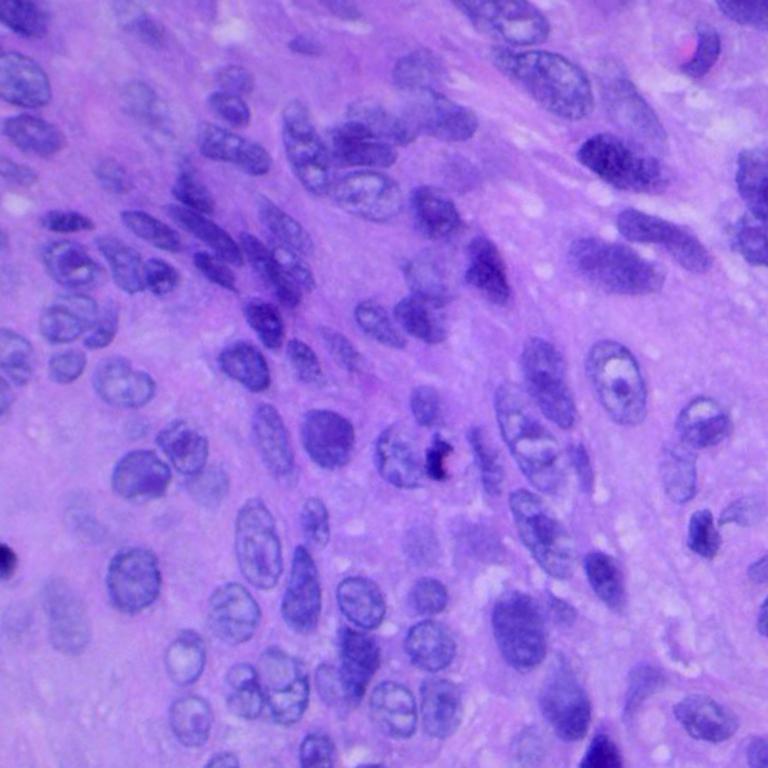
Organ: lung
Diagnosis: squamous carcinomas